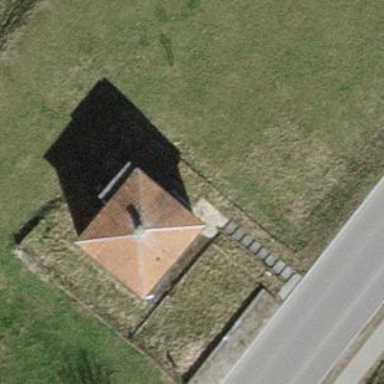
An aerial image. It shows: Detached building.